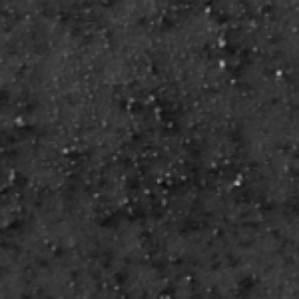
Label: frost